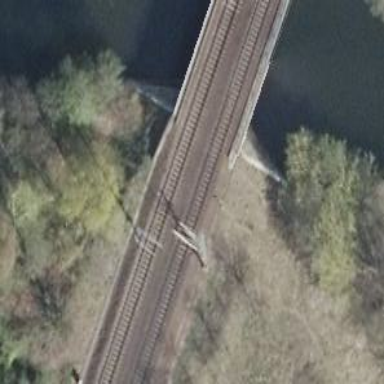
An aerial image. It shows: Railway bridge with electrified contact lines.